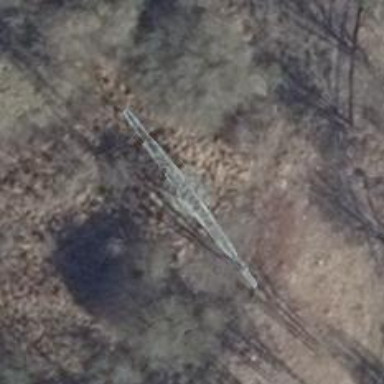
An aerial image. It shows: Power tower.